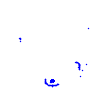
Particle: pion